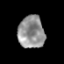
Tissue: prostate
Cell type: T cells
Senescence score: 0.2765
Nuclear area (px): 843
Mean DAPI intensity: 145.963